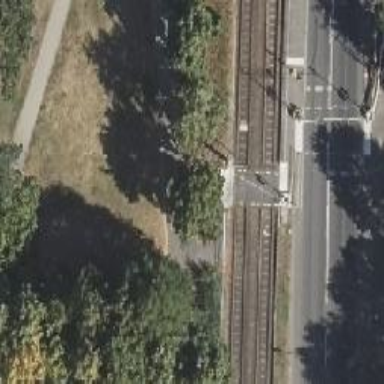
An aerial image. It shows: Tram crossing on the railway.